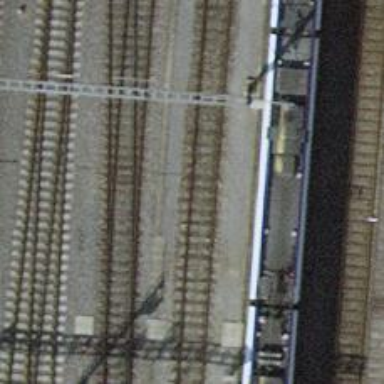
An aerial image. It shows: Railway track with electrified contact lines. This is siding track.